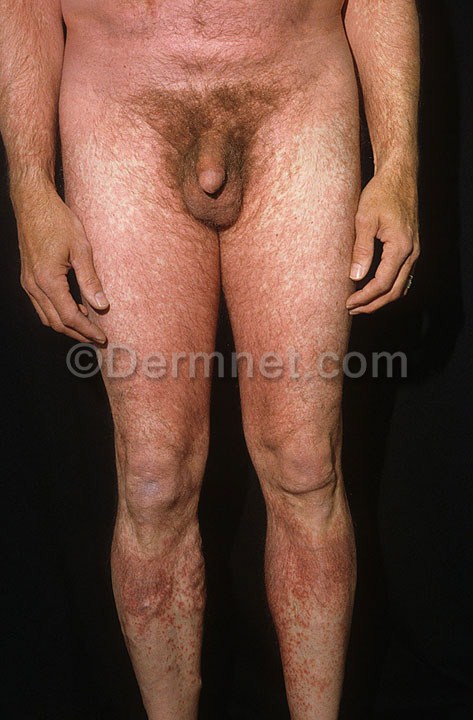
Disease: Exanthems and Drug Eruptions